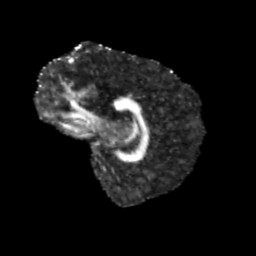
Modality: FA
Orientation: sagittal
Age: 11
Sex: male
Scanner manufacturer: siemens
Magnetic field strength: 3 T
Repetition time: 3.8 s
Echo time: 0.07 s